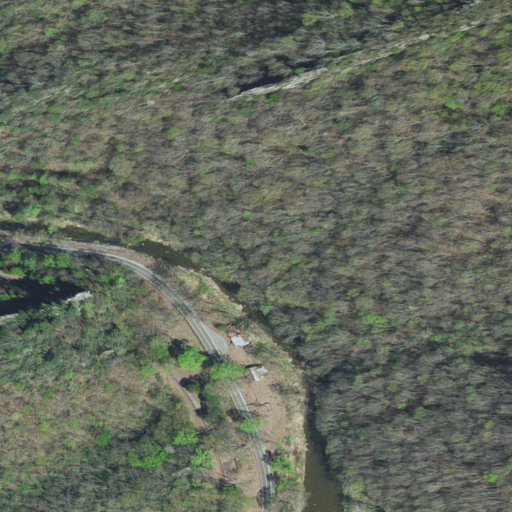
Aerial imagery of gap in Virginia named Pennington Gap containing deciduous forest, mixed forest, open development, and low intensity development